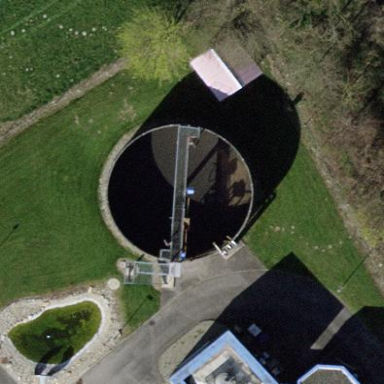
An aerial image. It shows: Building with storage tank.